Question: In my app, I have modified the UILabel and made it underline the text if the phone number or email appears.
but I want to highlight the text when the phone number or email is touched as shown below (I want something like what has been shown below by the dark gray highlight in background of the text "<URL>".
I want to do this without use of CoreText as my app targets from iOS 3.1.2 onwards. So I don't want to use the CoreText and Attributed strings.

I want to subclass the UILabel and do it somehow. How can it be done?
I don't have the option to use OHAttributedLabel and TTTAttributedLabel.
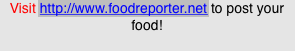
Answer: I suggest for a workaround. What you can do is, use custom UIButton instead of label. Set the default and highlighted image of the button according to your need.(Simple text for default, and highlighted text for highlighted).
Happy Programming